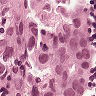
Metastatic tissue present: yes